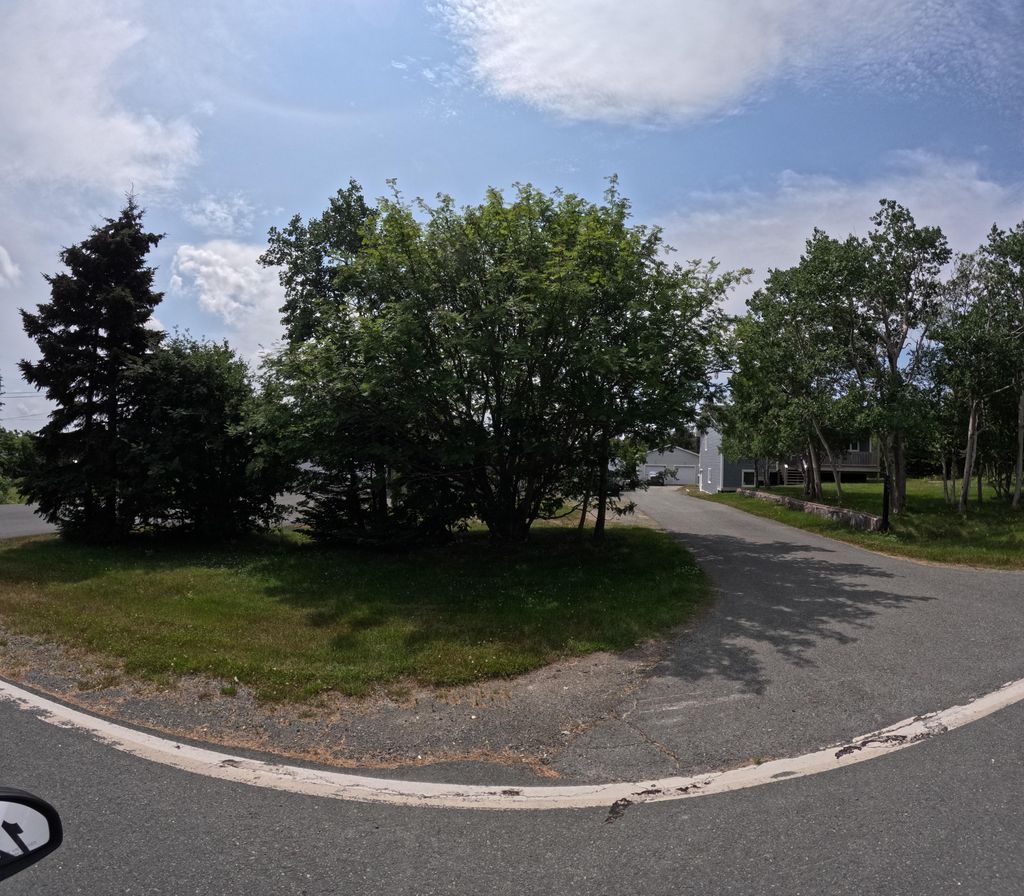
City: st_johns